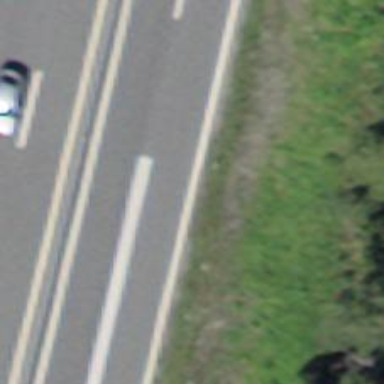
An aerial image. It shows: Asphalt motorway categorized as trunk road.